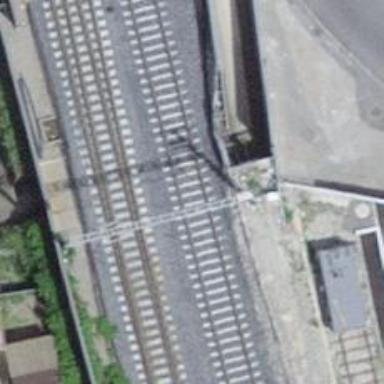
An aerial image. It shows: Single railway track with electrified contact line.